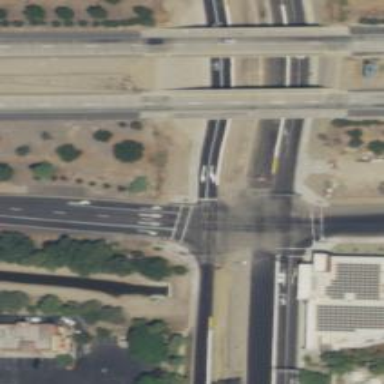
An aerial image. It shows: Crossing with marked lines on the road.